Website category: university
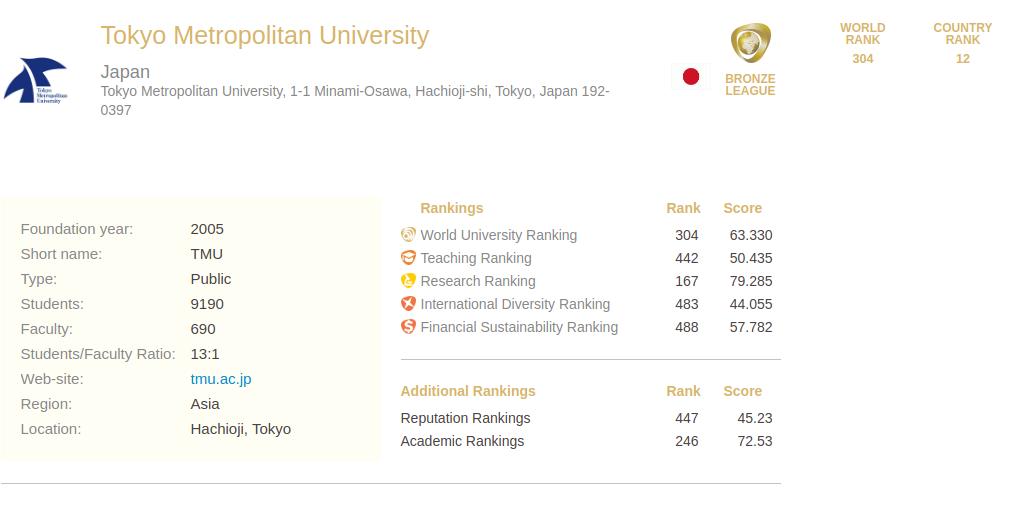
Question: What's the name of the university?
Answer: Tokyo Metropolitan University

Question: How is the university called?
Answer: Tokyo Metropolitan University

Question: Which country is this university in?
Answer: Japan

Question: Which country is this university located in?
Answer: Japan

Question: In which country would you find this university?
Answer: Japan

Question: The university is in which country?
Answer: Japan

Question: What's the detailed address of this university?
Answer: Tokyo Metropolitan University, 1-1 Minami-Osawa, Hachioji-shi, Tokyo, Japan 192-0397

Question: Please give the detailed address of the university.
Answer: Tokyo Metropolitan University, 1-1 Minami-Osawa, Hachioji-shi, Tokyo, Japan 192-0397

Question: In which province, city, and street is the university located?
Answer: Tokyo Metropolitan University, 1-1 Minami-Osawa, Hachioji-shi, Tokyo, Japan 192-0397

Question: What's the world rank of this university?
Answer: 304

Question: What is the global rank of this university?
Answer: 304

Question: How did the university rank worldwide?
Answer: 304

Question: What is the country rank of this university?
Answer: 12

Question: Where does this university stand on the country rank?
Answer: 12

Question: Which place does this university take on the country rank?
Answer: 12

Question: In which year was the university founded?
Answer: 2005

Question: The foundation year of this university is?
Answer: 2005

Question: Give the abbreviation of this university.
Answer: TMU

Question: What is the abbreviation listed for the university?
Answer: TMU

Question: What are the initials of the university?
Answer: TMU

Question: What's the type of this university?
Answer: Public

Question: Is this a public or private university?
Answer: Public

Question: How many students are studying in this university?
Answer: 9190

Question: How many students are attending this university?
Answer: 9190

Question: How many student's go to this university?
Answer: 9190

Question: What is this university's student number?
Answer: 9190

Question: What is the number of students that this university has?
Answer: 9190

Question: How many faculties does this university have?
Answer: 690

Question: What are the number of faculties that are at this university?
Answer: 690

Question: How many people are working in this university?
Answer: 690

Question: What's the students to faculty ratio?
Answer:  13 : 1

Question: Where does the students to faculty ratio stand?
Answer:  13 : 1

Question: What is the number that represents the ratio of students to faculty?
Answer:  13 : 1

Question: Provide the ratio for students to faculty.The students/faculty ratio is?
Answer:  13 : 1

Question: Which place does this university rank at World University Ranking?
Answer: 304

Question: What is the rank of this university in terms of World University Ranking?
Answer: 304

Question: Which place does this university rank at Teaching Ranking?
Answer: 442

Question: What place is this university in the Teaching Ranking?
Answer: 442

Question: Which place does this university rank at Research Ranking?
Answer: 167

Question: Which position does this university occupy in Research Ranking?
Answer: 167

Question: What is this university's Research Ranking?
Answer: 167

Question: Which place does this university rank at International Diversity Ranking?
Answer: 483

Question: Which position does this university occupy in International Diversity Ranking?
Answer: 483

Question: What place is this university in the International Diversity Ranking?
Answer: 483

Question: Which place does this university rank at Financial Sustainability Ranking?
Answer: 488

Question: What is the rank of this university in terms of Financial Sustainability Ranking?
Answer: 488

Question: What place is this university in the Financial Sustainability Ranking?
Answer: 488

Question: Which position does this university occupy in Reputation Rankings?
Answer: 447

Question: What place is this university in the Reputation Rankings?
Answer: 447

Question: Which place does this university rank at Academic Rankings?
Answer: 246

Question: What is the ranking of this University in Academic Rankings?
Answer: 246

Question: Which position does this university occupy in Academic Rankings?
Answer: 246

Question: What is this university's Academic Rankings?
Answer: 246

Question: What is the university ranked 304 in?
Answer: World University Ranking

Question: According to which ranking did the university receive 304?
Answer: World University Ranking

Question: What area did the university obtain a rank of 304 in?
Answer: World University Ranking

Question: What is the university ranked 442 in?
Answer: Teaching Ranking

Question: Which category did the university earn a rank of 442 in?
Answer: Teaching Ranking

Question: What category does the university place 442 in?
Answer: Teaching Ranking

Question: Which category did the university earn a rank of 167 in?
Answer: Research Ranking

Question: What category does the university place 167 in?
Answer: Research Ranking

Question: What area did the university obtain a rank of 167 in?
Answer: Research Ranking

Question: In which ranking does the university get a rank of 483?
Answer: International Diversity Ranking

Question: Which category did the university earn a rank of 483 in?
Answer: International Diversity Ranking